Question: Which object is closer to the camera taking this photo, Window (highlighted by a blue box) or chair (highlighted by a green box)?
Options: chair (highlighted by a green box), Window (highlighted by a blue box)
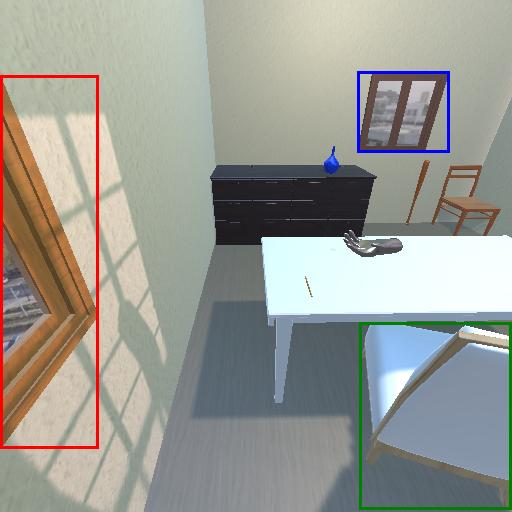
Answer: chair (highlighted by a green box)